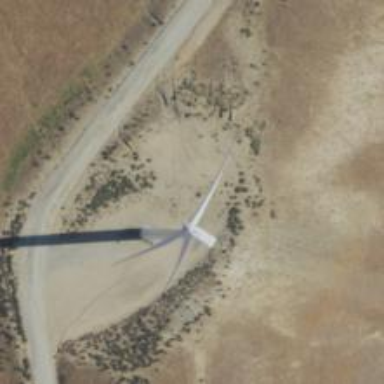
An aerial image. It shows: Wind generator powered by horizontal-axis wind turbine.